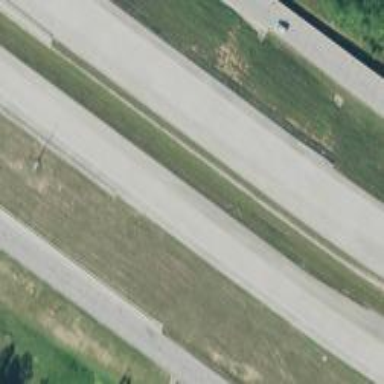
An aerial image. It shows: Motorway.